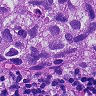
Metastatic tissue present: yes